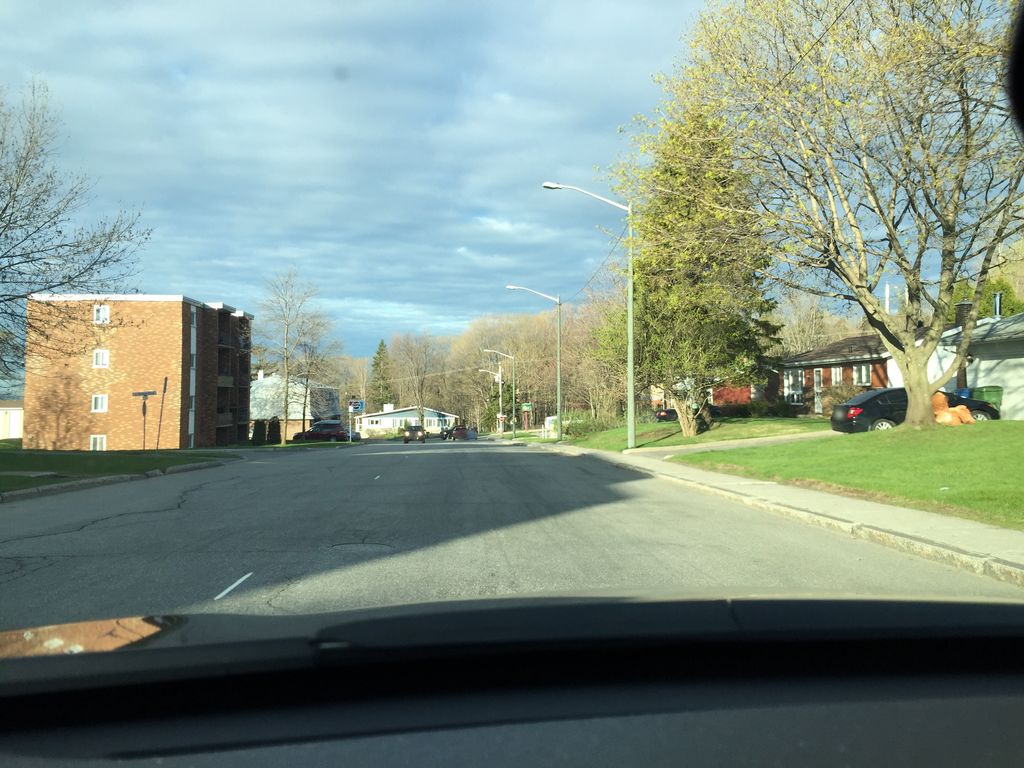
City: quebec_city